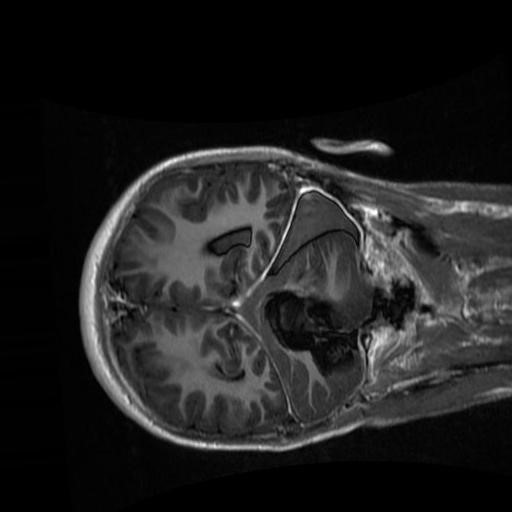
Label: brain_glioma